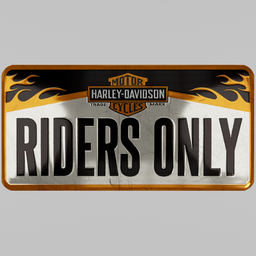
Label: decoration